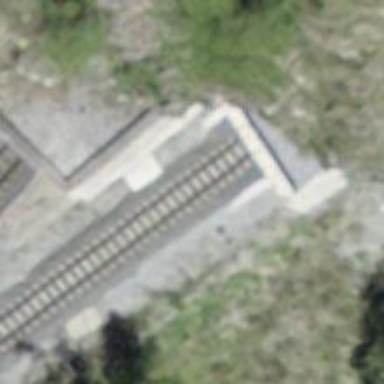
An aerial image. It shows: Narrow-gauge railway track electrified by contact line.